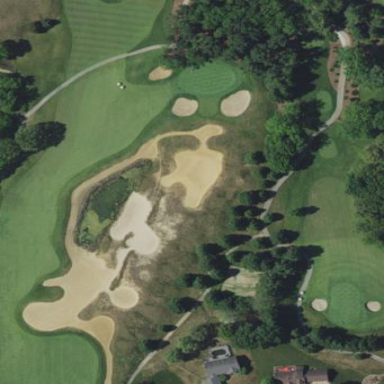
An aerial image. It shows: Golf bunker filled with natural sand.